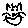
Label: cat